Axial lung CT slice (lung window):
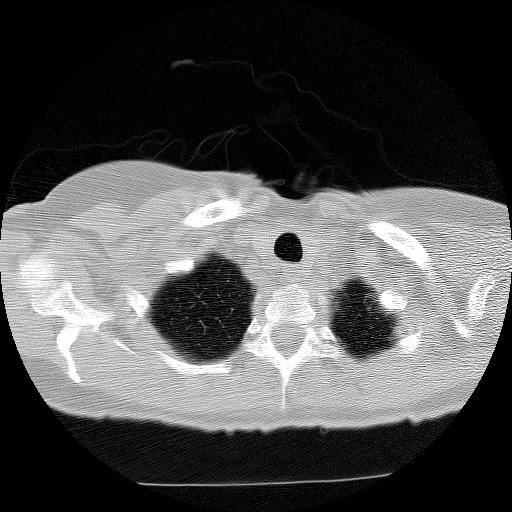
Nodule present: no